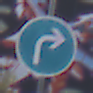
Verkehrszeichen: VorgeschriebeneFahrtrichtungRechts
Umgebung: Outdoor, Urban
Tageszeit: MorningAfternoon
Wetter: PartlyCloudy
Licht: Natural
Jahreszeit: NotSpecified
Kontrast: LowContrast